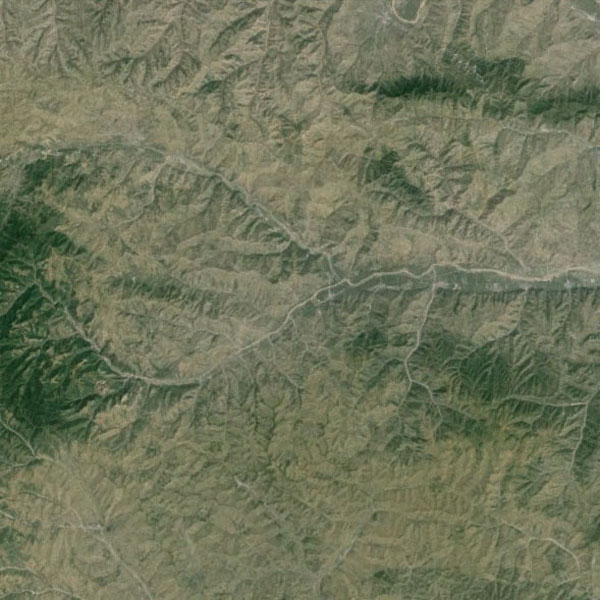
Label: Mountain